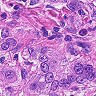
Metastatic tissue present: yes